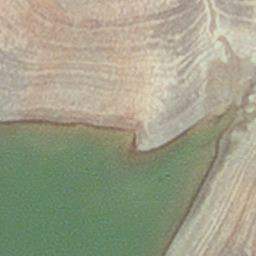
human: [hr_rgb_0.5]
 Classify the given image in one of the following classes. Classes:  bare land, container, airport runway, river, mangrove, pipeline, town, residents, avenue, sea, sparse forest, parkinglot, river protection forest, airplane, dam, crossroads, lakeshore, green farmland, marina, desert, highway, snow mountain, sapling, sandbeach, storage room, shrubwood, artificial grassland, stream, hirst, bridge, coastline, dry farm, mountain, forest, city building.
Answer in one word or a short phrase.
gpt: hirst